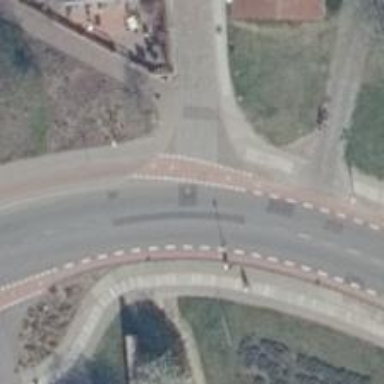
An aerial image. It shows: Secondary road with asphalt surface. The road has separate sidewalks on both sides and exclusive cycle lanes on both sides.